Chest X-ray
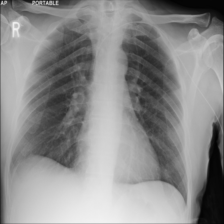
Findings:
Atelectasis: negative
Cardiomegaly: negative
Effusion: negative
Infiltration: negative
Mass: negative
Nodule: negative
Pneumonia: negative
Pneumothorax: negative
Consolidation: negative
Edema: negative
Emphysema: negative
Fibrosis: negative
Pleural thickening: negative
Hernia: negative